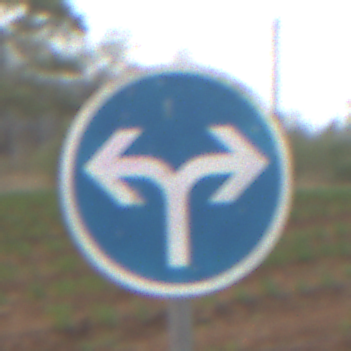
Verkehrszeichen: VorgeschriebeneFahrtrichtungRechtsOderLinks
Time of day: Midday
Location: Outdoor (Nature)
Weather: PartlyCloudy
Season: NotSpecified
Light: Natural